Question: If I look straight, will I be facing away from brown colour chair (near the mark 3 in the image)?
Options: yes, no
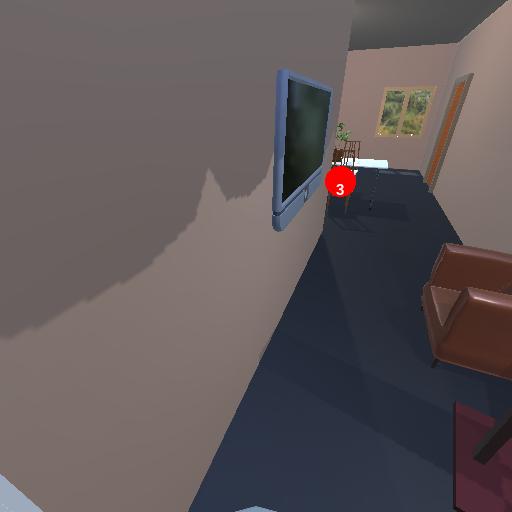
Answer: yes